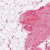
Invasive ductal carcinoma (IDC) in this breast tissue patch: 0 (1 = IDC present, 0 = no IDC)